Interaction volume radius: 5 \u00c5
Interaction volume height: 10 \u00c5
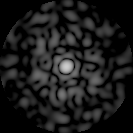
Disorder parameter: 0.7265